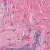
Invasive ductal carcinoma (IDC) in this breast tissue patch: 0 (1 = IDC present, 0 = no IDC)